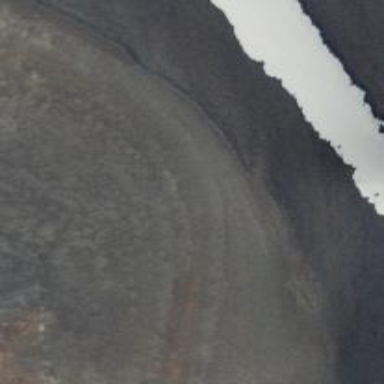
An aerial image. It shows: Majestic volcano in its natural form.